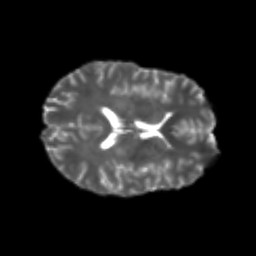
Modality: T2w
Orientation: axial
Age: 24
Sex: female
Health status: healthy
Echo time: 0.074 s